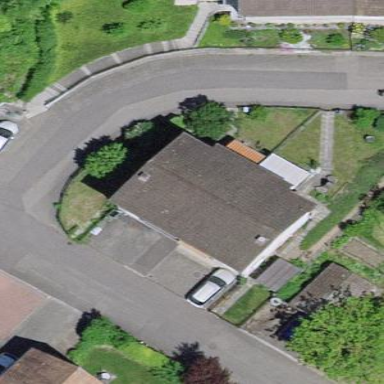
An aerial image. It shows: Semidetached house with gabled roof.